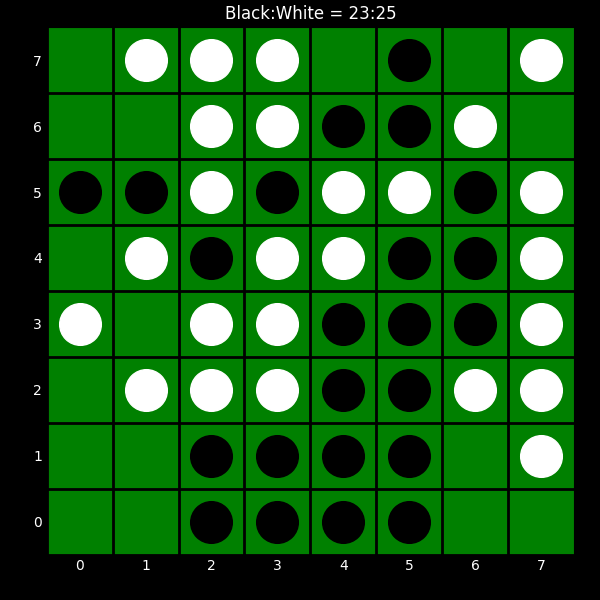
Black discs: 23
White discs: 25